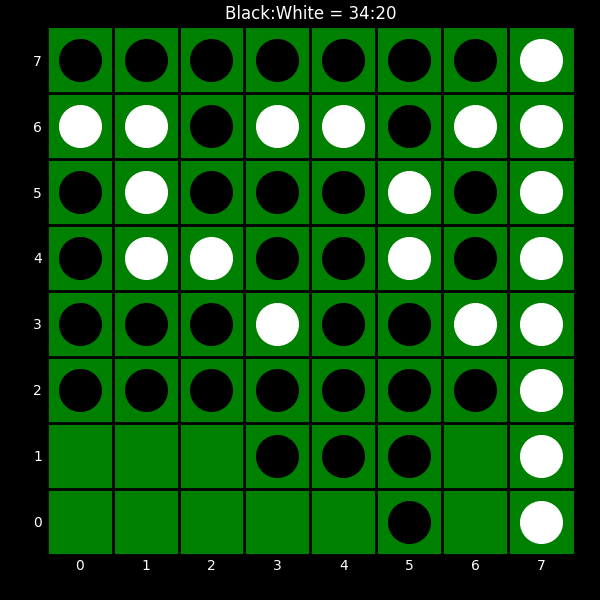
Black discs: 34
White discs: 20